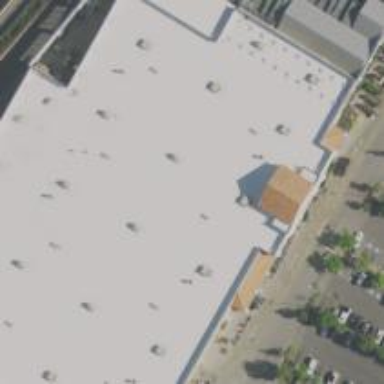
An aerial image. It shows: Warehouse.